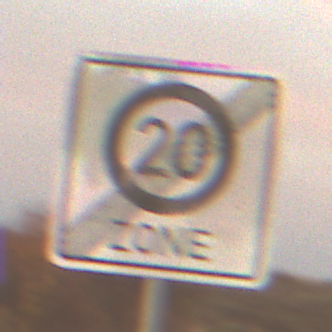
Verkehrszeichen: EndeZone20
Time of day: SunriseSunset
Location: Outdoor (Nature)
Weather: PartlyCloudy
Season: NotSpecified
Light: Natural